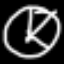
Label: clock